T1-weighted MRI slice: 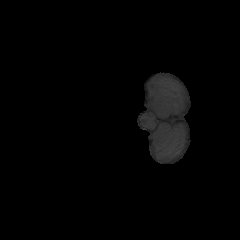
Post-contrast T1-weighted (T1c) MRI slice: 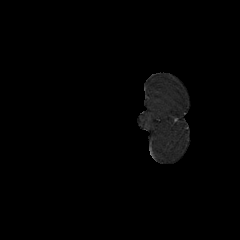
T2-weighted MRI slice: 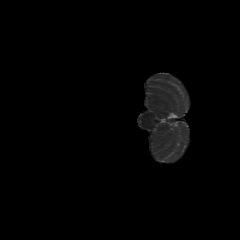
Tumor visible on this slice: no